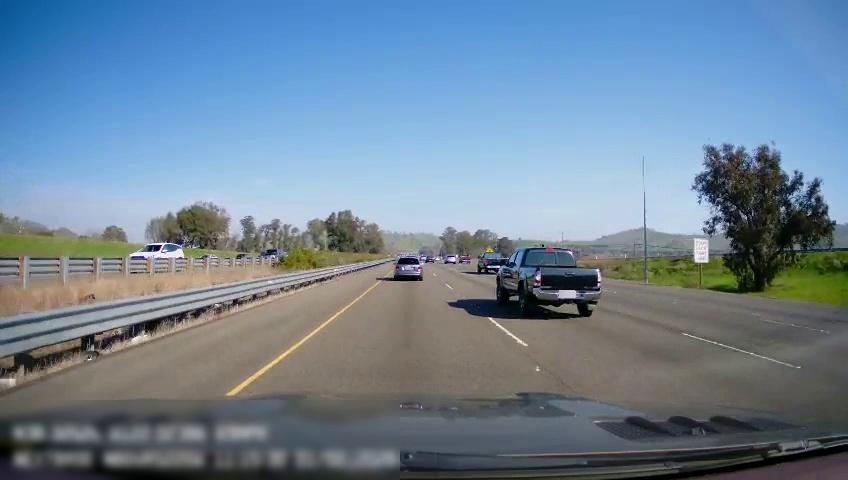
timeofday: Day
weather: Sunny
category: Drivable Space
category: Vehicles | Car
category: Vehicles | Car
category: Vehicles | SUV
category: Vehicles | Car
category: Vehicles | Truck
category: Vehicles | Car
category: Vehicles | Truck
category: Vehicles | SUV
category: Vehicles | Truck
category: Vehicles | SUV
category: Lanes | Current Lane
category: Lanes | Current Lane
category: Lanes | Alternate Lane
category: Lanes | Alternate Lane
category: Traffic | Signs